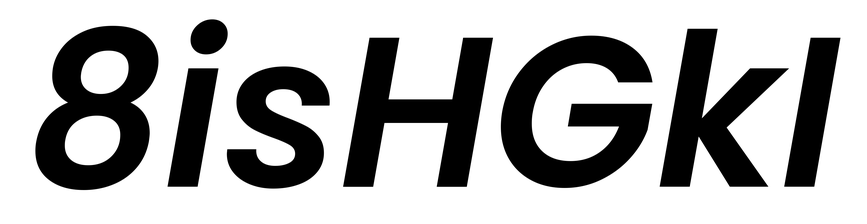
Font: Poppins-SemiBoldItalic